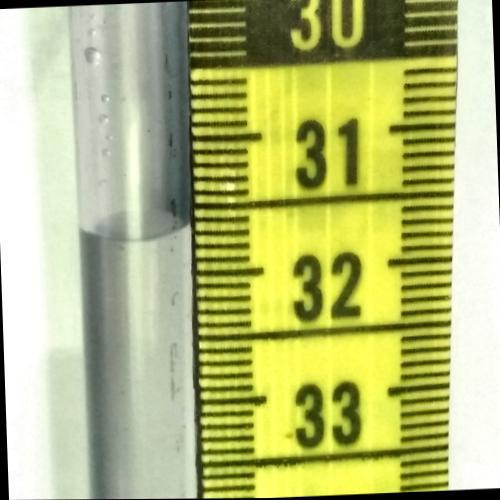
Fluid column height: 31.7 cm